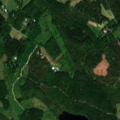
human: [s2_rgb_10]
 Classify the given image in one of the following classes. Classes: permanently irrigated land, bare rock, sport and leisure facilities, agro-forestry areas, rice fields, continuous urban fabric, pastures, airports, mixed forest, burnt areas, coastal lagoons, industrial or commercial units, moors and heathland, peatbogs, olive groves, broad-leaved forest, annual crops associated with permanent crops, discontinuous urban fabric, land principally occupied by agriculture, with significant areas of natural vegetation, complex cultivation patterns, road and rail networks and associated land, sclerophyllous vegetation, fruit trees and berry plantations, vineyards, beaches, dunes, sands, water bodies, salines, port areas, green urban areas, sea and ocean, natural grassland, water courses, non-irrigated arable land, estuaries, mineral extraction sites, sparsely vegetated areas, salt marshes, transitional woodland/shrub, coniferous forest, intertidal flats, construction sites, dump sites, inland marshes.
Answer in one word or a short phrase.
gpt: broad-leaved forest, coniferous forest, mixed forest, transitional woodland/shrub